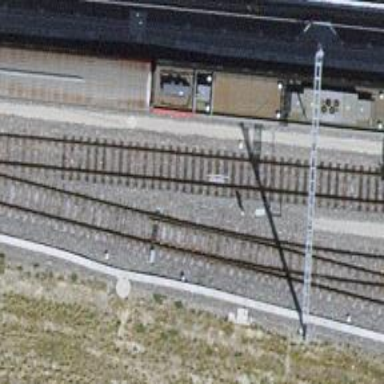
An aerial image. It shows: Railway siding with one electrified track and contact line.